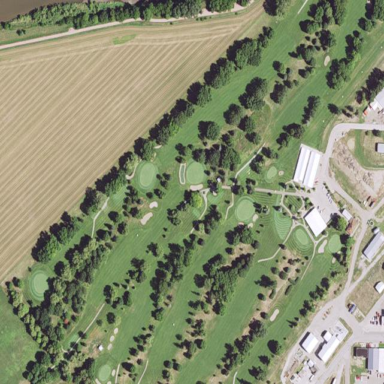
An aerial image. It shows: Golf course.